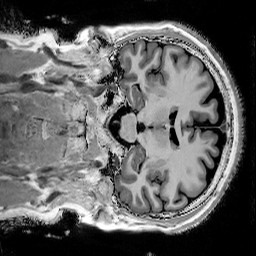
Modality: T1w
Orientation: coronal
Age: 46
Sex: male
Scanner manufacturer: siemens
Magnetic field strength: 3 T
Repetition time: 5 s
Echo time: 0.00298 s